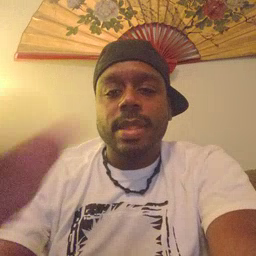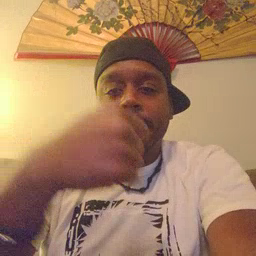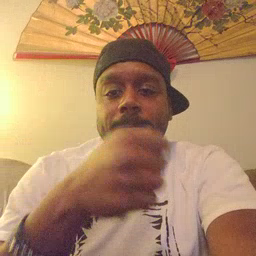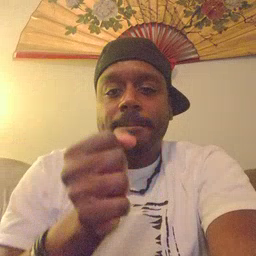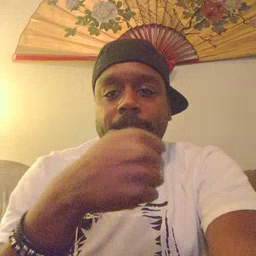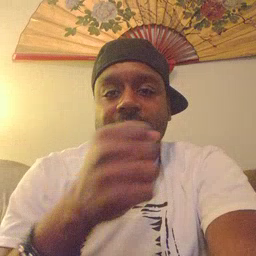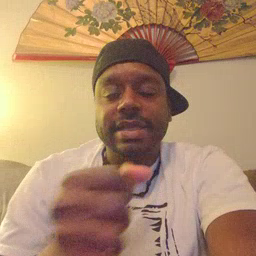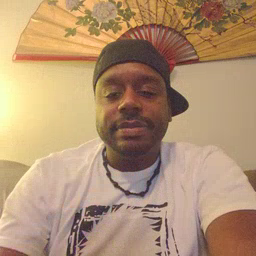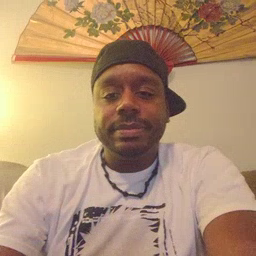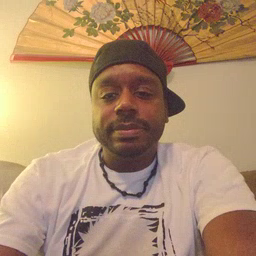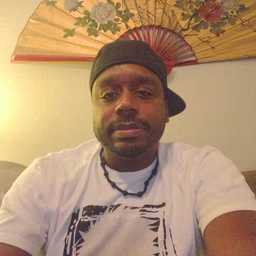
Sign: make